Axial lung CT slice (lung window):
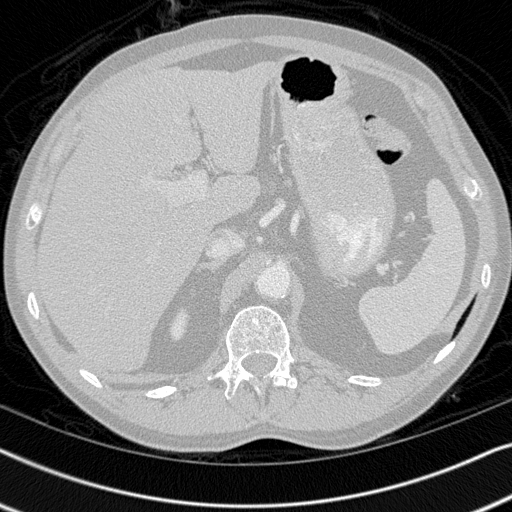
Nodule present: no